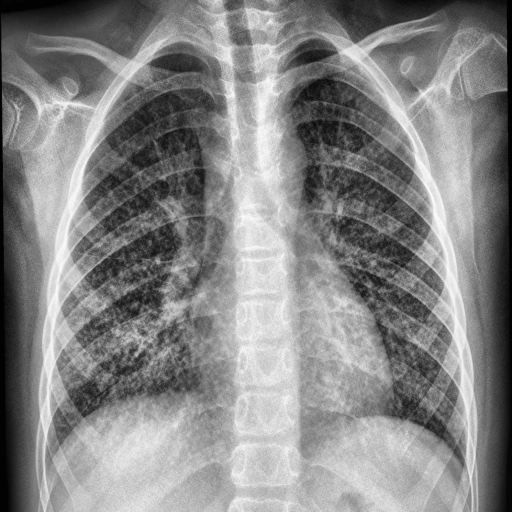
Finding: PNEUMONIA